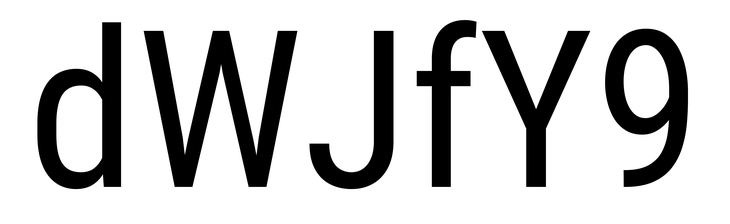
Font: Roboto_Condensed_Regular